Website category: jobs
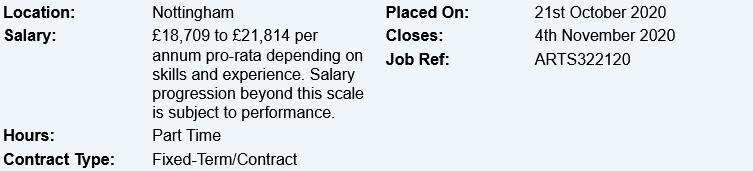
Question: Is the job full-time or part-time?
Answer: Part Time

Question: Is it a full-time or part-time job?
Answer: Part Time

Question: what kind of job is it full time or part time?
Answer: Part Time

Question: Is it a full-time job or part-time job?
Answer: Part Time

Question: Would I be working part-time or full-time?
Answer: Part Time

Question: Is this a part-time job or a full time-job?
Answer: Part Time

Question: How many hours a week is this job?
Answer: Part Time

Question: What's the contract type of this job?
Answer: Fixed-Term/Contract

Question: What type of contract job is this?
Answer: Fixed-Term/Contract

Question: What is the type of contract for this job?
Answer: Fixed-Term/Contract

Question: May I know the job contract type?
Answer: Fixed-Term/Contract

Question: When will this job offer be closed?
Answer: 4th November 2020

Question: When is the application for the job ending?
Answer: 4th November 2020

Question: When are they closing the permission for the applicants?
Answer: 4th November 2020

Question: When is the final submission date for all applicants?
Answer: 4th November 2020

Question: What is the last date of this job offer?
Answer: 4th November 2020

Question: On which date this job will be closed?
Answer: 4th November 2020

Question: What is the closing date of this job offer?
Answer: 4th November 2020

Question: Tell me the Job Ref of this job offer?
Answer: ARTS322120

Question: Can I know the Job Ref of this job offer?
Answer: ARTS322120

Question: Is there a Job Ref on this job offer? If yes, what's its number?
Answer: ARTS322120

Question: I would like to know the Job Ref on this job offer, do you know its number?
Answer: ARTS322120

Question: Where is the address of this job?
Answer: Nottingham

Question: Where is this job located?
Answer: Nottingham

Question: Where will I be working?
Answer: Nottingham

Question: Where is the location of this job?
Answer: Nottingham

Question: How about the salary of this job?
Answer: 18,709 to 21,814 per annum pro-rata depending on skills and experience. Salary progression beyond this scale is subject to performance.

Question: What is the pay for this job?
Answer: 18,709 to 21,814 per annum pro-rata depending on skills and experience. Salary progression beyond this scale is subject to performance.

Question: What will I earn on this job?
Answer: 18,709 to 21,814 per annum pro-rata depending on skills and experience. Salary progression beyond this scale is subject to performance.

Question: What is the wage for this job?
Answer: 18,709 to 21,814 per annum pro-rata depending on skills and experience. Salary progression beyond this scale is subject to performance.

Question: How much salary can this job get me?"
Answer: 18,709 to 21,814 per annum pro-rata depending on skills and experience. Salary progression beyond this scale is subject to performance.

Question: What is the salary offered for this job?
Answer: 18,709 to 21,814 per annum pro-rata depending on skills and experience. Salary progression beyond this scale is subject to performance.

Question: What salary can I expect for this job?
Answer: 18,709 to 21,814 per annum pro-rata depending on skills and experience. Salary progression beyond this scale is subject to performance.

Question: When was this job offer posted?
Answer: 21st October 2020

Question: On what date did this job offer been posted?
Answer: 21st October 2020